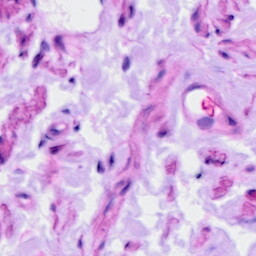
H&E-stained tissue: Ovarian